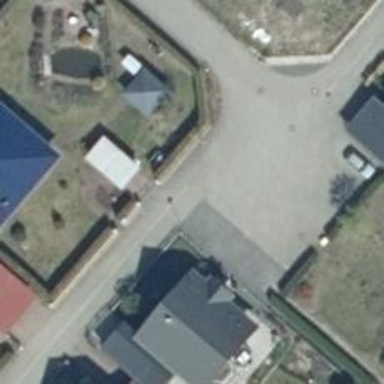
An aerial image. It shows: Residential road.